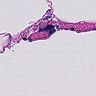
Metastatic tissue present: no